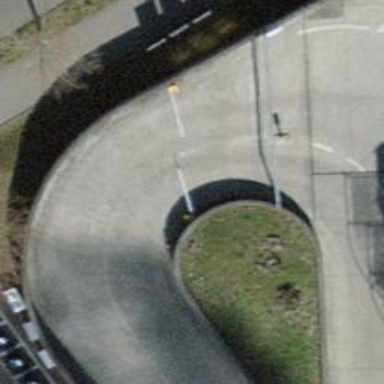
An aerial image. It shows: Lift gate barrier.